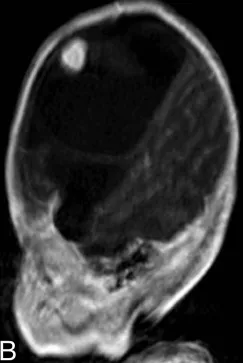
Sagittal T1-weighted contrast-enhanced MRI.
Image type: radiology (mri)